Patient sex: F
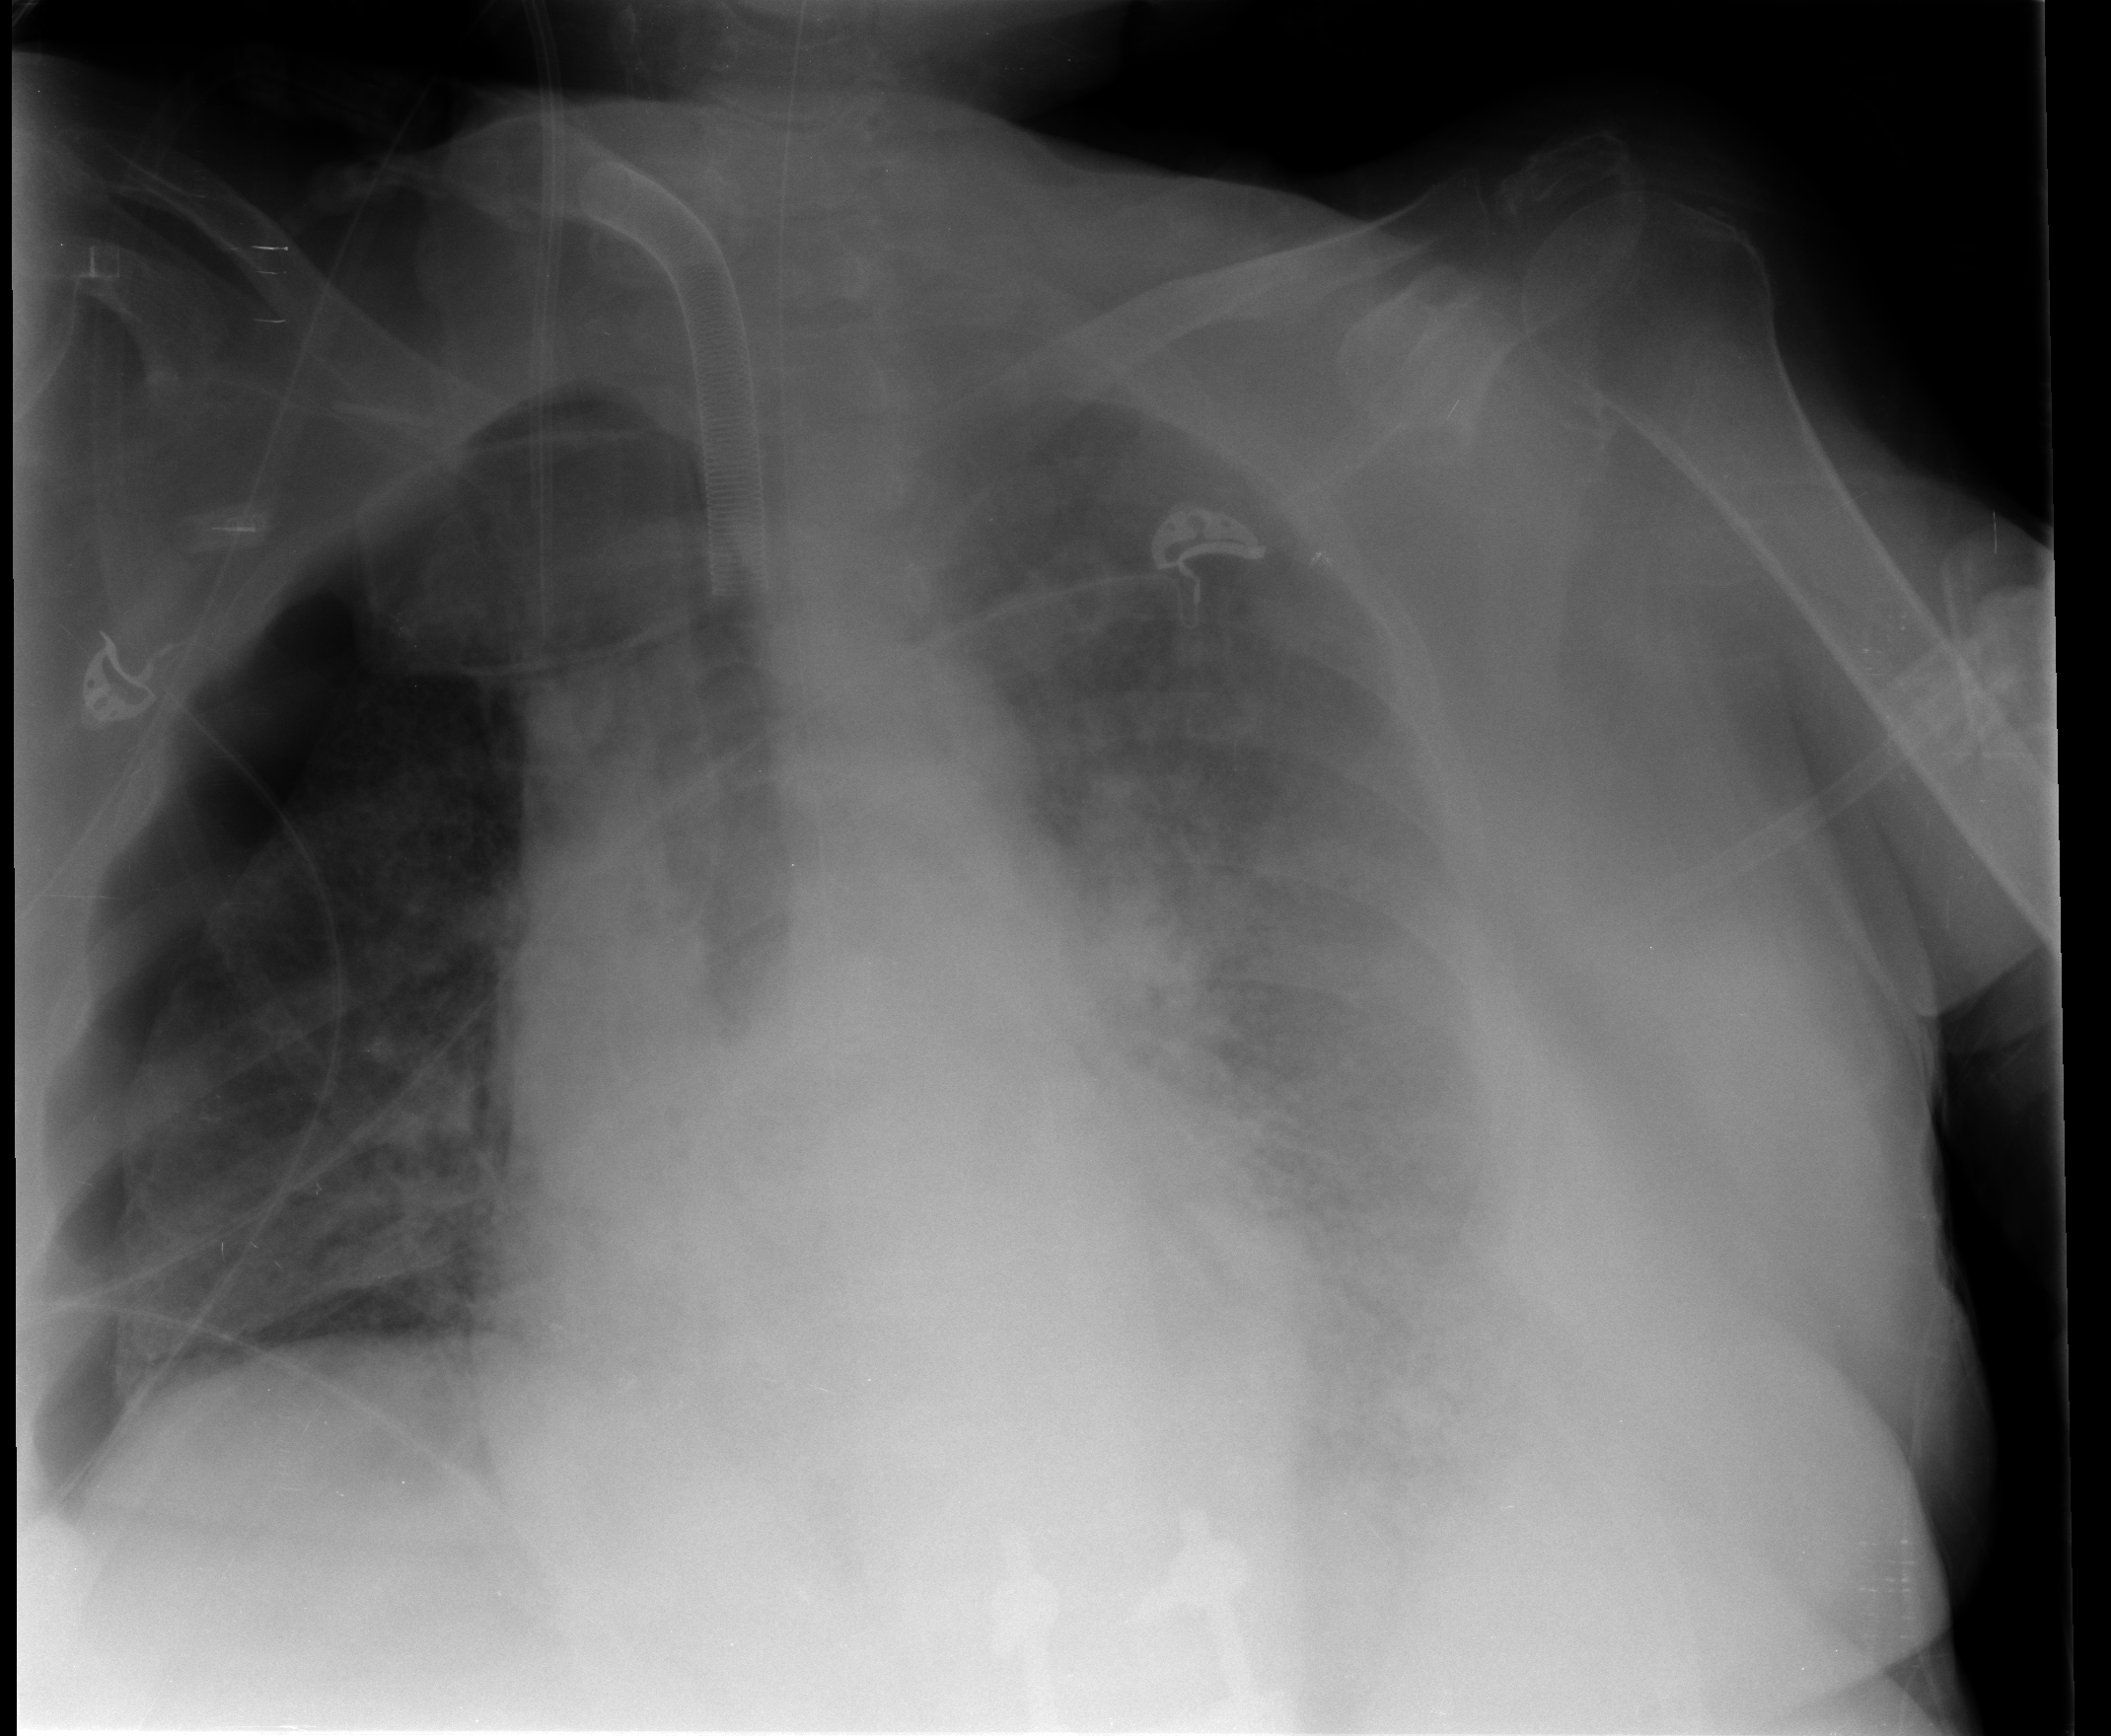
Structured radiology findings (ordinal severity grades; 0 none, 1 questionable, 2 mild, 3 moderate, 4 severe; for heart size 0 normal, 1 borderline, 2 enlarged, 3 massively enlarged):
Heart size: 2
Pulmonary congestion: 4
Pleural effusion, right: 1
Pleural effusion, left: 3
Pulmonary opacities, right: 3
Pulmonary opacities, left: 3
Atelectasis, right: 2
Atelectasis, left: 3